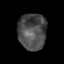
Tissue: prostate
Cell type: T cells
Senescence score: 0.3439
Nuclear area (px): 1009
Mean DAPI intensity: 75.997